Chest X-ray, AP view. Patient: 49 years old, sex F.
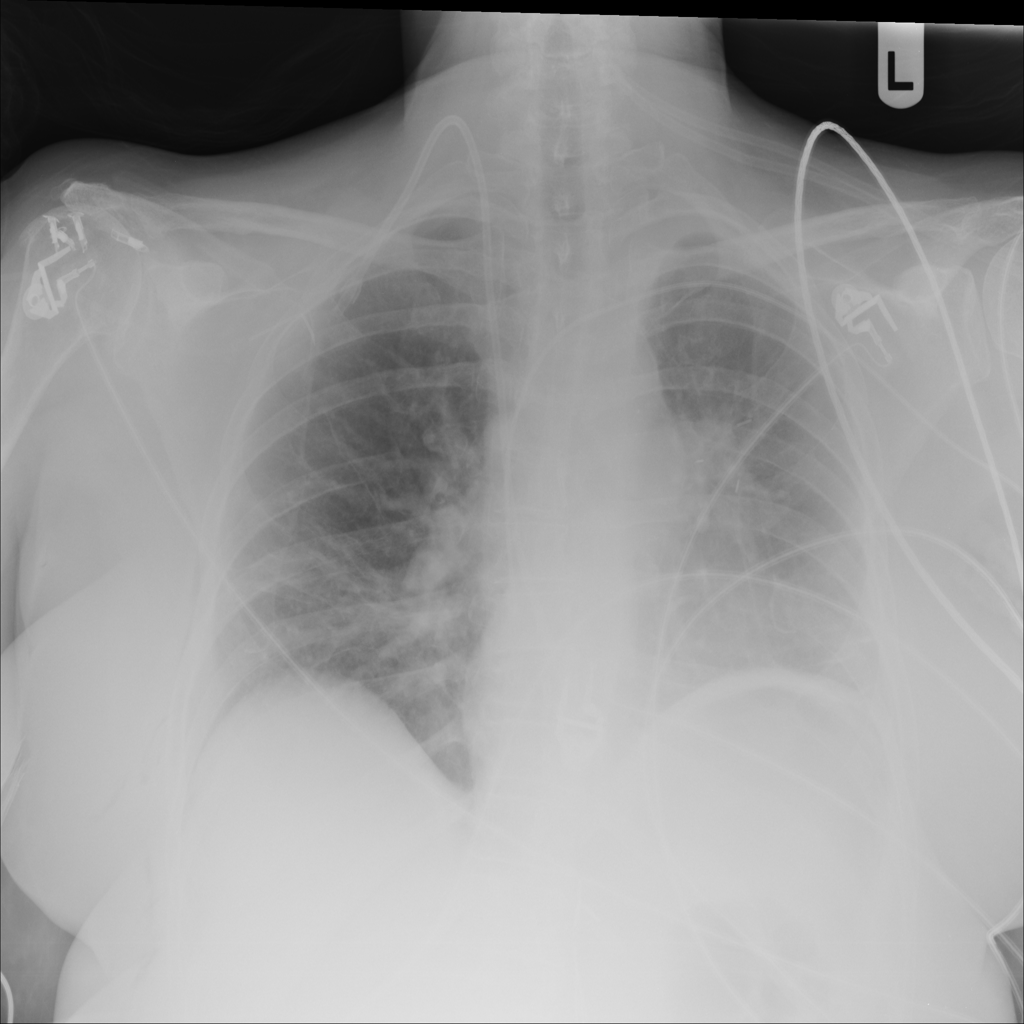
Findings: Pleural_Thickening